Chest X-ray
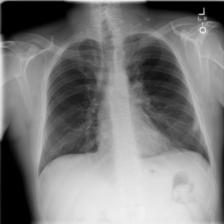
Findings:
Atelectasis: negative
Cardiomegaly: negative
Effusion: negative
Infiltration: negative
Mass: negative
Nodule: negative
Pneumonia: negative
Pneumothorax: negative
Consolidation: negative
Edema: negative
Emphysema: negative
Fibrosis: negative
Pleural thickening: negative
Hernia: negative